Field crop: maize
Growth stage: 2
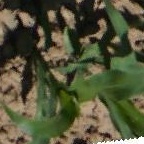
Species: maize